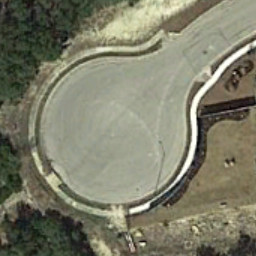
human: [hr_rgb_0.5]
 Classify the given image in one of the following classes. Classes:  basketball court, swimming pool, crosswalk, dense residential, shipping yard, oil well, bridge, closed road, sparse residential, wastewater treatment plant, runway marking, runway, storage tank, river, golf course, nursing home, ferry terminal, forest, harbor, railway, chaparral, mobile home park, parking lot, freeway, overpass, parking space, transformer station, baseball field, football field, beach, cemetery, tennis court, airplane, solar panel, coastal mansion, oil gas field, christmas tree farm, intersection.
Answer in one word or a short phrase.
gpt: closed road